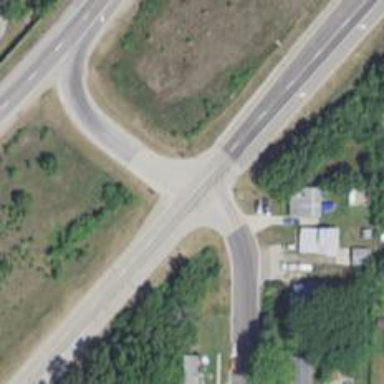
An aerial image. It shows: Trunk link highway.